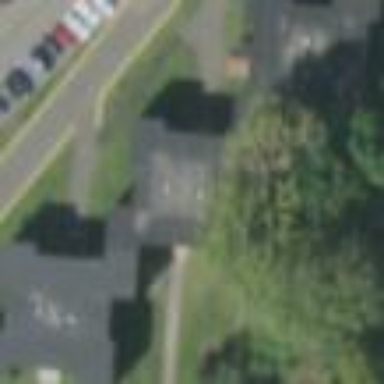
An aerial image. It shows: Dormitory building.